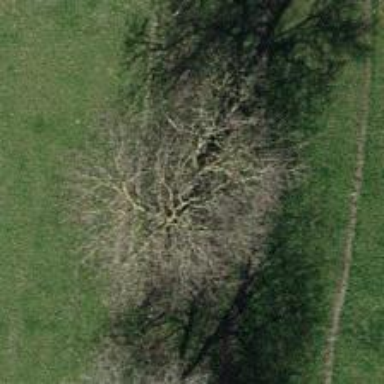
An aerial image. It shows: Broadleaved tree with lush foliage.